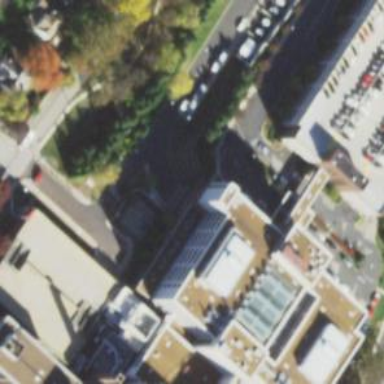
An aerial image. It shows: Hospital building.